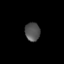
Tissue: lung
Cell type: T cells
Senescence score: 0.1696
Nuclear area (px): 270
Mean DAPI intensity: 83.552